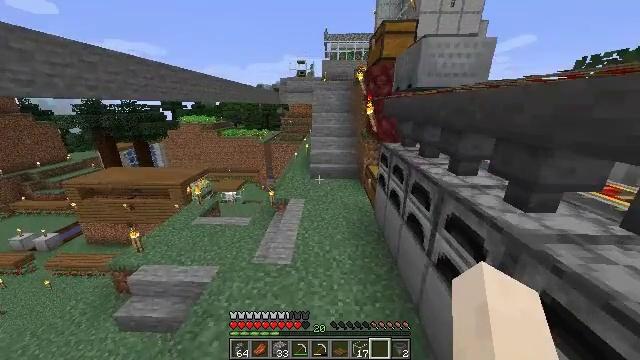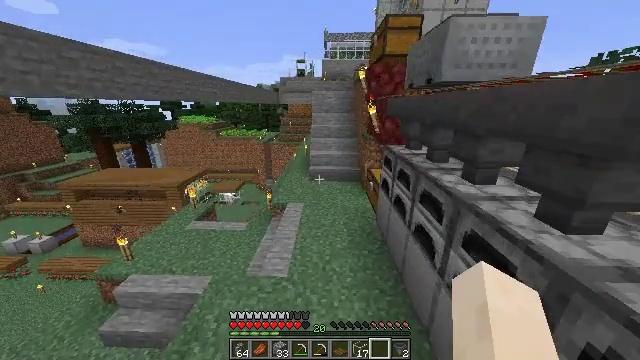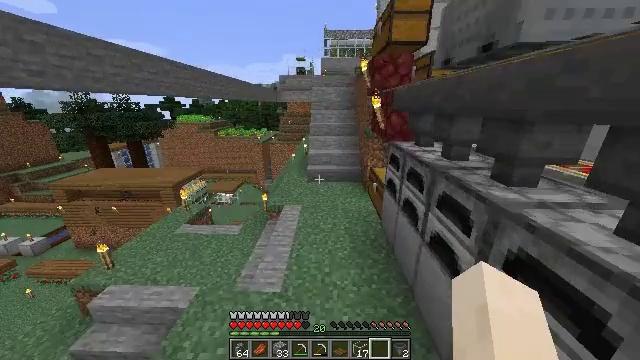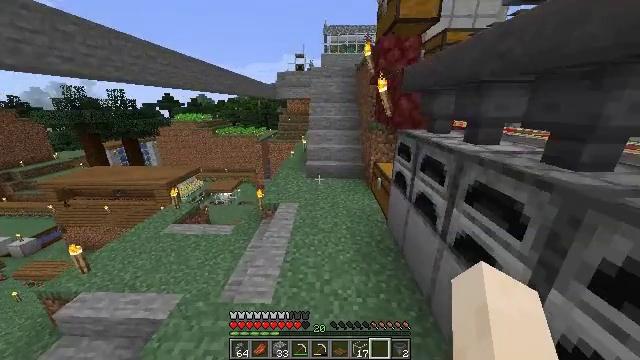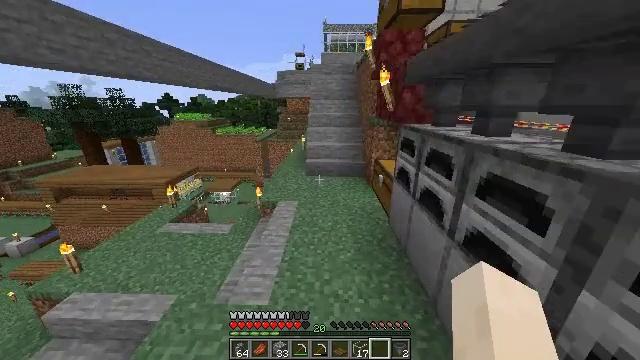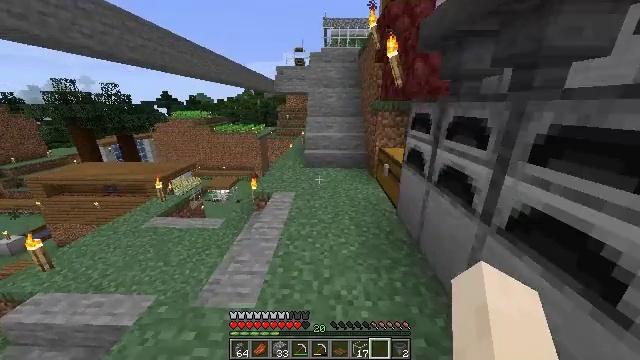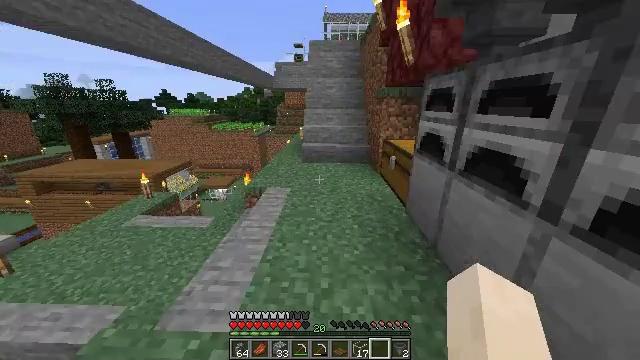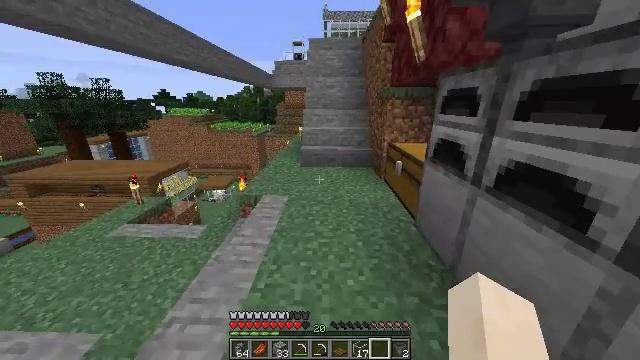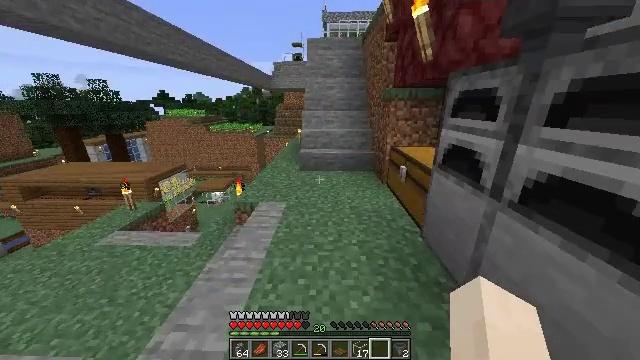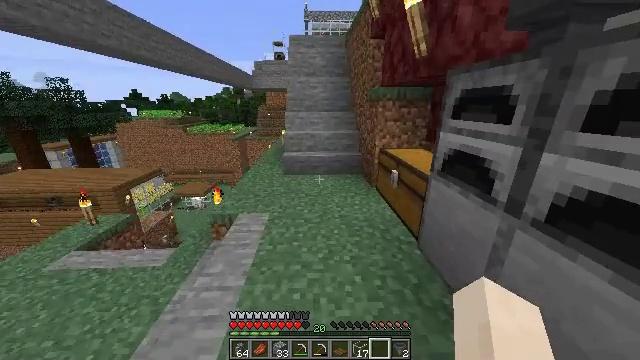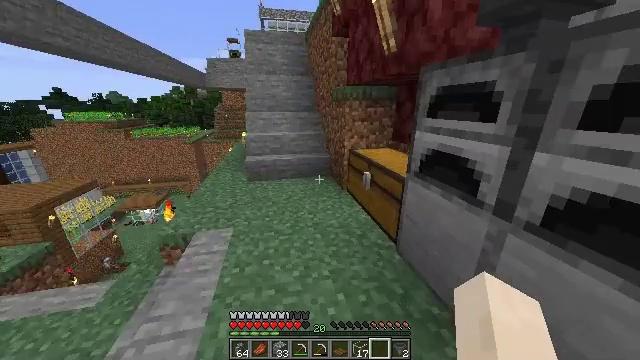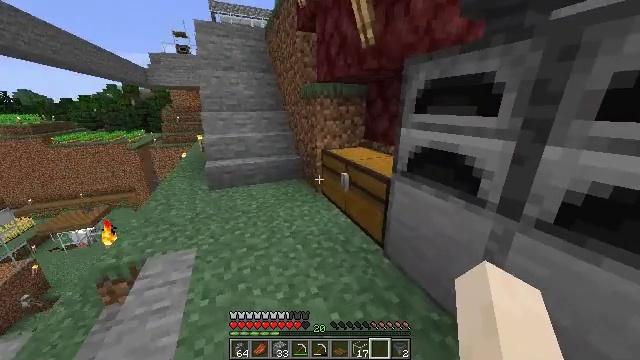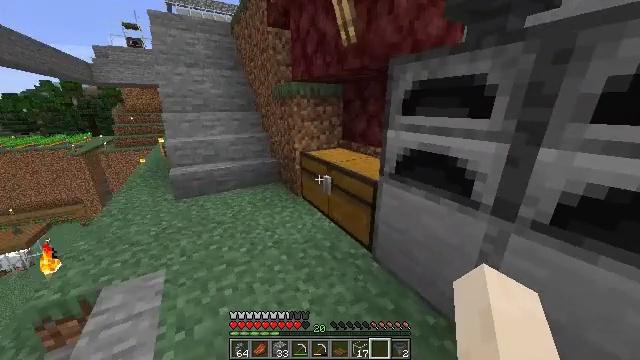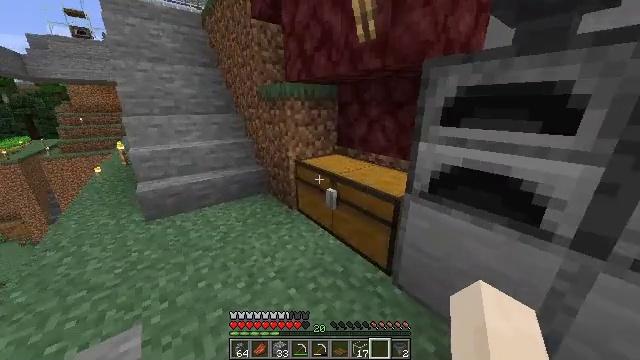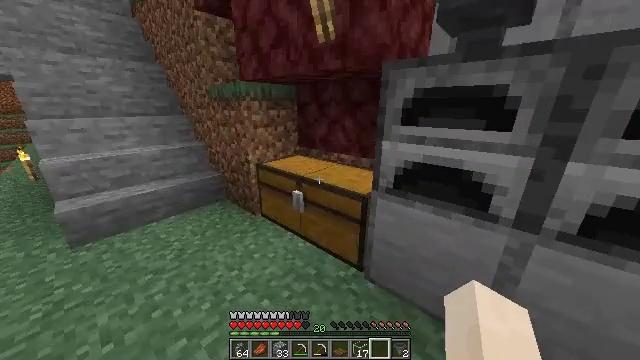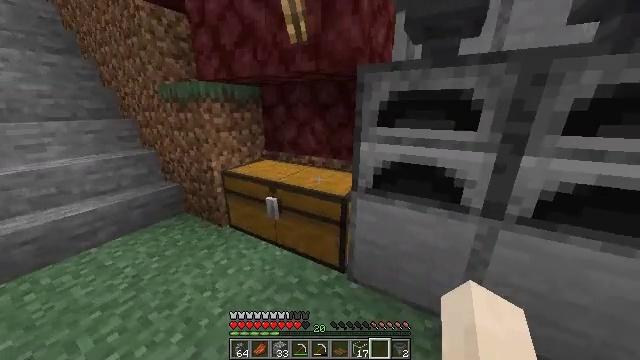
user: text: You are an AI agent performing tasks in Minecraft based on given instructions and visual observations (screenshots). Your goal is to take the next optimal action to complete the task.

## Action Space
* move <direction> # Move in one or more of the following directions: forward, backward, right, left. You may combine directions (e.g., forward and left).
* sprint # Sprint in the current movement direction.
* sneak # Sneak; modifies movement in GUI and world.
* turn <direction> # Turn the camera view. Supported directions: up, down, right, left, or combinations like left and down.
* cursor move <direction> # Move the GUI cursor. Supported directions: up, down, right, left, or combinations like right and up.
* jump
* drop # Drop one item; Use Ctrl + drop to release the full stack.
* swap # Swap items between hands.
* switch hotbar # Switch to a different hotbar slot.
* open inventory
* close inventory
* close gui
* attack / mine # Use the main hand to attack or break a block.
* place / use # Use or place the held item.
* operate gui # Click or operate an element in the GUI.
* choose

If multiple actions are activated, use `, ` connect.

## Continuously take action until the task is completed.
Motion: motion action
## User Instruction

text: craft item air
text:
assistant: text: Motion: move forward, sprint, jump
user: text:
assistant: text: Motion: move forward, jump
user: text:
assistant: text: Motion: move forward, jump
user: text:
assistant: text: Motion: move forward, jump
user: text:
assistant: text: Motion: move forward, jump
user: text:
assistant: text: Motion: move forward
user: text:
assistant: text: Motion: move forward
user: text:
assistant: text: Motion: move forward
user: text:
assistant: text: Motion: move forward, turn right
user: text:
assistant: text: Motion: move forward and move left, turn right
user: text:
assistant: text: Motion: move forward and move left, turn right
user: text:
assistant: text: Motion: move forward and move left, turn right
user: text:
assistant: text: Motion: move forward and move left, turn right
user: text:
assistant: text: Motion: move left, turn right
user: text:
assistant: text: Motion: turn right
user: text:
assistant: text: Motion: turn right
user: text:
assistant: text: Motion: turn right
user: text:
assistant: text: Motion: turn right and up
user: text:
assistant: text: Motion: turn right and up
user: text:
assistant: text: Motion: turn right and up
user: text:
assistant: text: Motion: no_op
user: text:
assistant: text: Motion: use / place
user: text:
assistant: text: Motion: turn right, use / place
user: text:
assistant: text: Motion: turn right and up
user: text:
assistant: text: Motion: turn right
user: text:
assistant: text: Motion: no_op
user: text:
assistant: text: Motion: no_op
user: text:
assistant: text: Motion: no_op
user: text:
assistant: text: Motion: no_op
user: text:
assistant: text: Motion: no_op